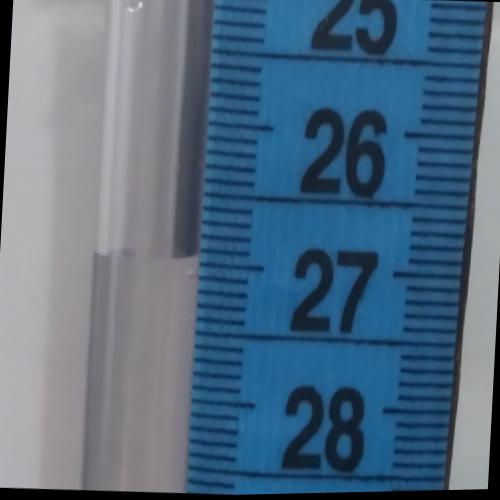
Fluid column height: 26.9 cm